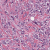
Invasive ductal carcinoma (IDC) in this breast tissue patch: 1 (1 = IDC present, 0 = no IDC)